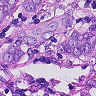
Metastatic tissue present: yes